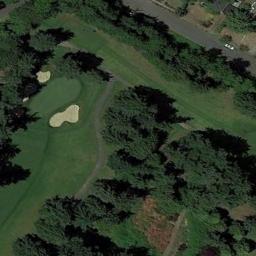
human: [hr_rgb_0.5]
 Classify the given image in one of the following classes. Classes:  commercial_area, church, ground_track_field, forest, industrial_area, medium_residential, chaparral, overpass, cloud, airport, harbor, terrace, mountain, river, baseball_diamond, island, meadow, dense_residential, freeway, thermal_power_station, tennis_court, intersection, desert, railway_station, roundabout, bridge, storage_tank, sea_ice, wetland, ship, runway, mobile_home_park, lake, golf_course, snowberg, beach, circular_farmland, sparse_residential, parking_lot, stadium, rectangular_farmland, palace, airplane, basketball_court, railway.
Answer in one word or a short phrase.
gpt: golf_course